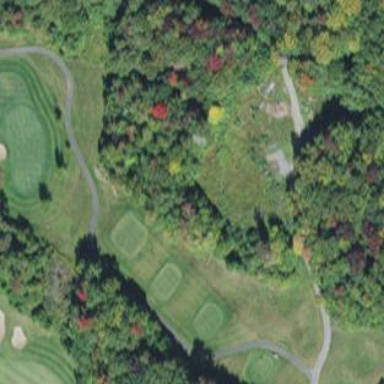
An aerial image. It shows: Golf rough area.